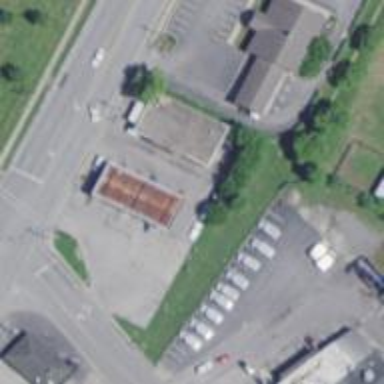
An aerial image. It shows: Convenience shop.